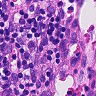
Metastatic tissue present: no